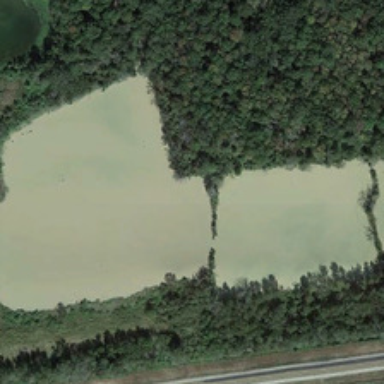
Many green trees are around a pond near a road .